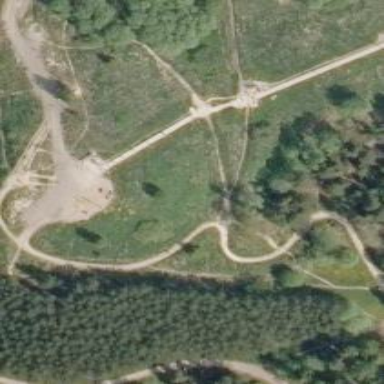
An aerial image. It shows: Disc golf course for leisure activity.